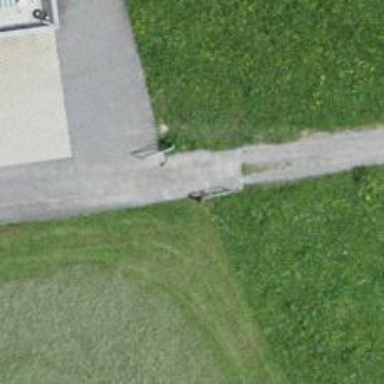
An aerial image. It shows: Cycle barrier.